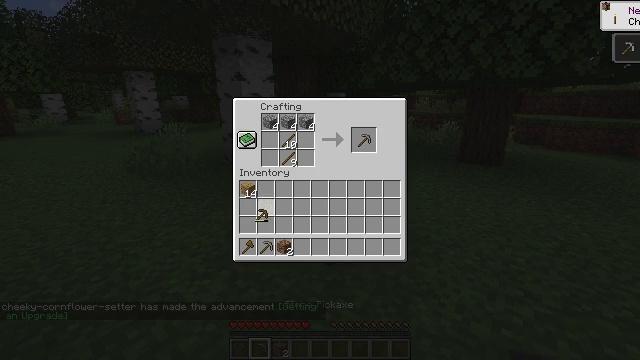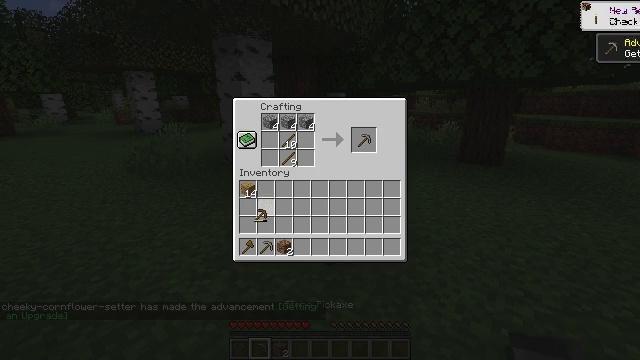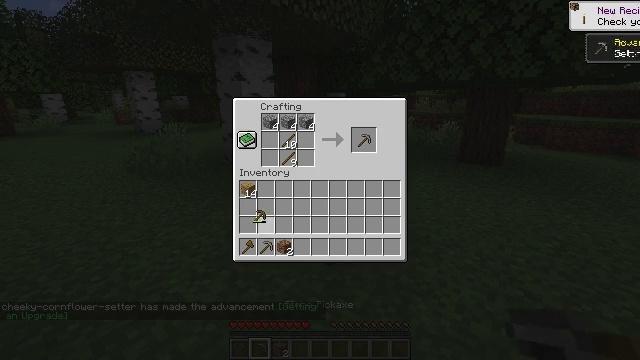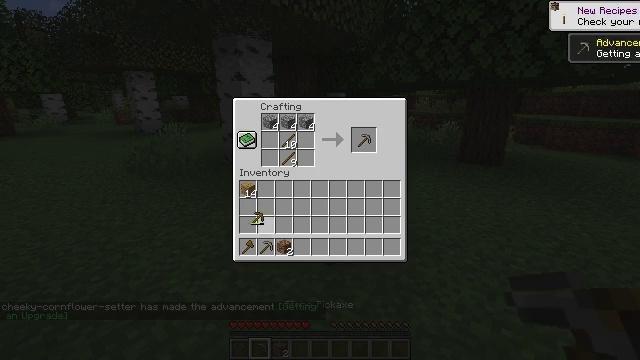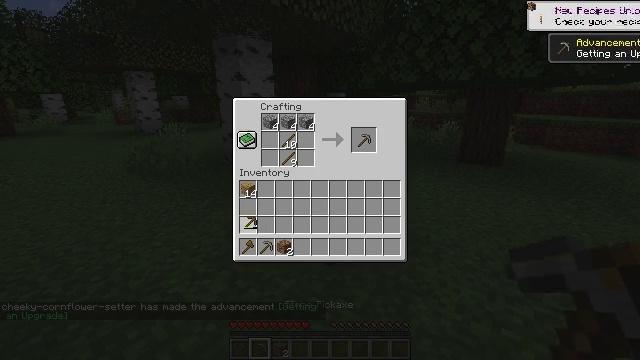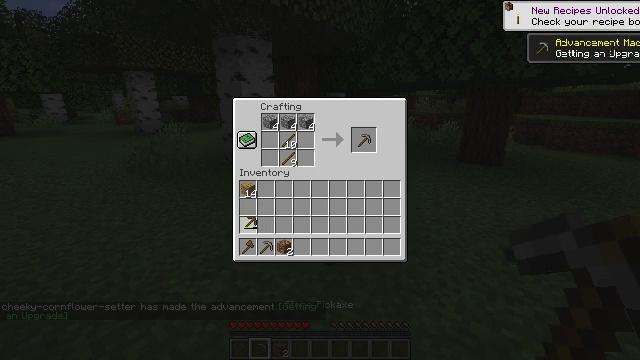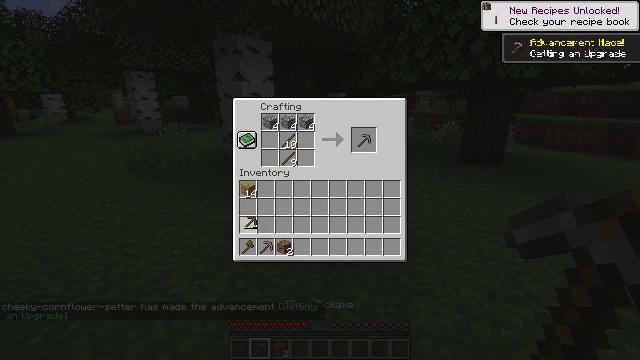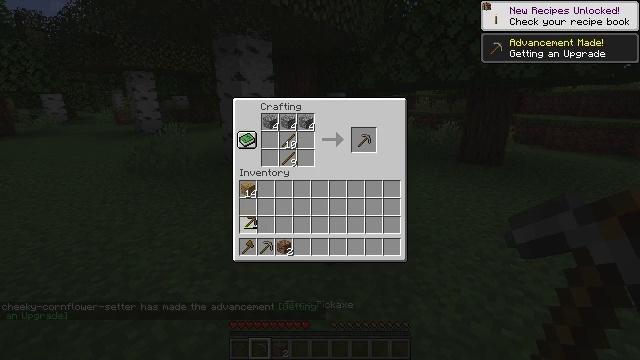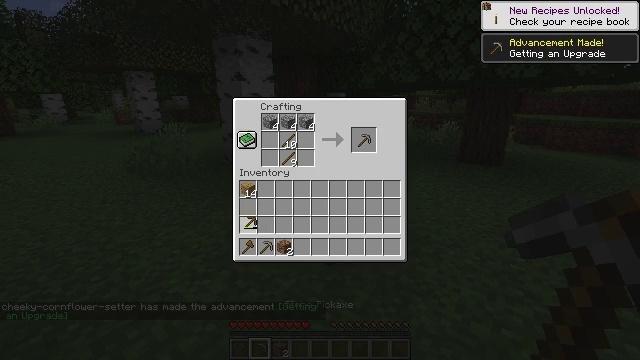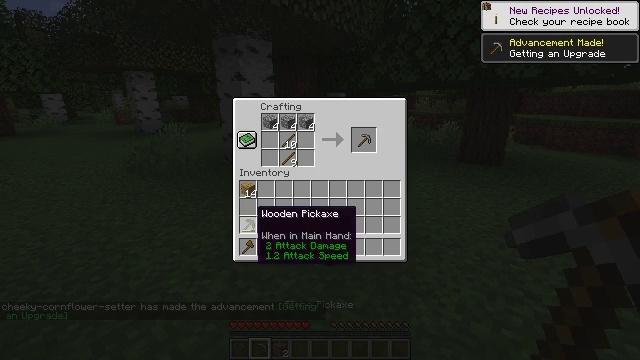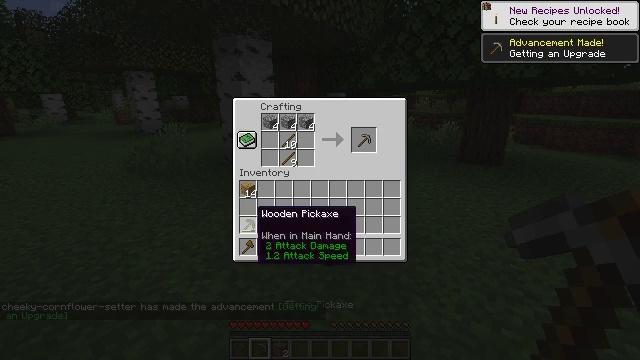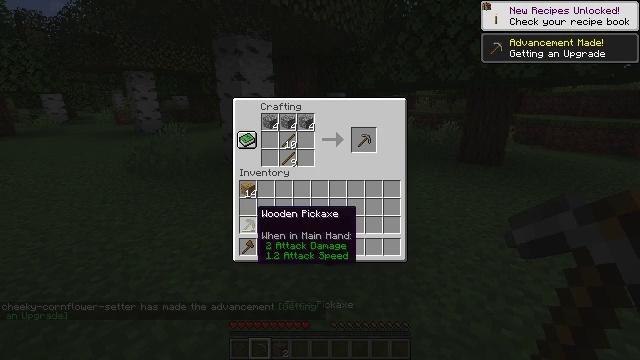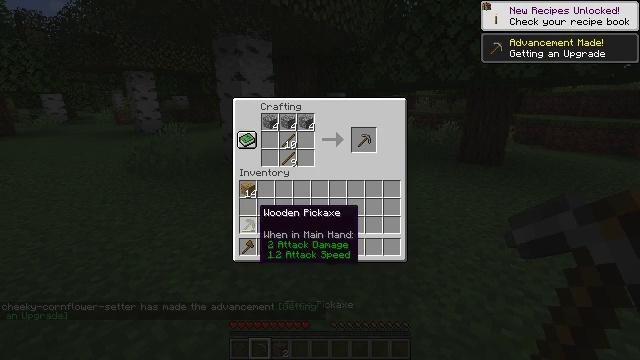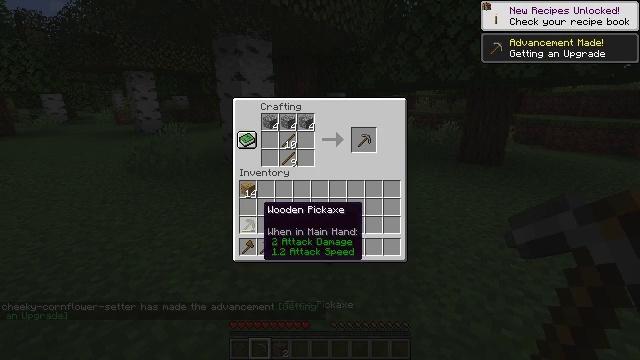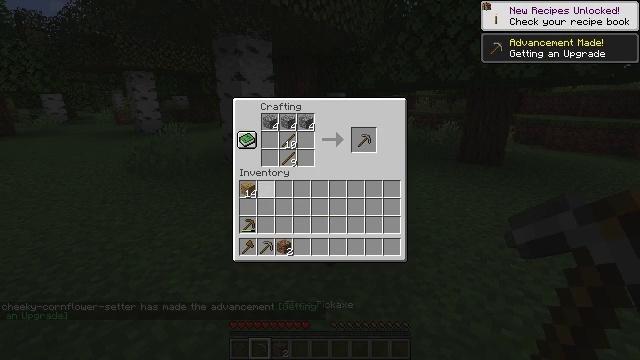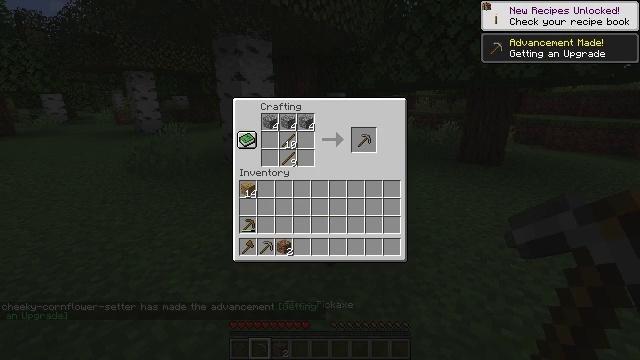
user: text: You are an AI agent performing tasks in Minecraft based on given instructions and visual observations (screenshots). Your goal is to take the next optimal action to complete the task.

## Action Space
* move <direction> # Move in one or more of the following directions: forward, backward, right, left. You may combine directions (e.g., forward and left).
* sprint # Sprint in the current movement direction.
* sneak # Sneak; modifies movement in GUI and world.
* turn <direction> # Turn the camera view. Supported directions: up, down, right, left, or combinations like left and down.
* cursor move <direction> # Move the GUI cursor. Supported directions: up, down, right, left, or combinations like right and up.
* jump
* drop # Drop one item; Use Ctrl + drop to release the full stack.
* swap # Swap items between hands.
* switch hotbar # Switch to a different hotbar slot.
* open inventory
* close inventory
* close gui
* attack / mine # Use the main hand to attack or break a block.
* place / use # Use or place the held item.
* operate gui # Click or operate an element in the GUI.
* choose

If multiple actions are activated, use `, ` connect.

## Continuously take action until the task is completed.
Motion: motion action
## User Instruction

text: Crafting a furnace requires cobblestone and a crafting table.
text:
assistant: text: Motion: no_op
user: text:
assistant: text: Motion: no_op
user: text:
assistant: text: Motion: no_op
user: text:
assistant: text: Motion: no_op
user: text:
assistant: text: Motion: no_op
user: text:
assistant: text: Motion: operate gui
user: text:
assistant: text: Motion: operate gui
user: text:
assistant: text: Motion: operate gui
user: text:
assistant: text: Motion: no_op
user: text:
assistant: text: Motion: no_op
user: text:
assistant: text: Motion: no_op
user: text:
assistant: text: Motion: no_op
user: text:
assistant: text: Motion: no_op
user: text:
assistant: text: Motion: cursor move right and up
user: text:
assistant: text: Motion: cursor move right and up
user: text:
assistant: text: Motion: cursor move up
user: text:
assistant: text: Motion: cursor move up
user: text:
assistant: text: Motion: cursor move right and up
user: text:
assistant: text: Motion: no_op
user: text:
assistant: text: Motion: no_op
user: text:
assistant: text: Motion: no_op
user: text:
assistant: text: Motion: no_op
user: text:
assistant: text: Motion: no_op
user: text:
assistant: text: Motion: no_op
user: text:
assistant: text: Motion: no_op
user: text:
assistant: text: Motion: no_op
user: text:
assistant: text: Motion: no_op
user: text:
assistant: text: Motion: no_op
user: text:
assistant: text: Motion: no_op
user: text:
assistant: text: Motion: operate gui